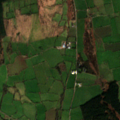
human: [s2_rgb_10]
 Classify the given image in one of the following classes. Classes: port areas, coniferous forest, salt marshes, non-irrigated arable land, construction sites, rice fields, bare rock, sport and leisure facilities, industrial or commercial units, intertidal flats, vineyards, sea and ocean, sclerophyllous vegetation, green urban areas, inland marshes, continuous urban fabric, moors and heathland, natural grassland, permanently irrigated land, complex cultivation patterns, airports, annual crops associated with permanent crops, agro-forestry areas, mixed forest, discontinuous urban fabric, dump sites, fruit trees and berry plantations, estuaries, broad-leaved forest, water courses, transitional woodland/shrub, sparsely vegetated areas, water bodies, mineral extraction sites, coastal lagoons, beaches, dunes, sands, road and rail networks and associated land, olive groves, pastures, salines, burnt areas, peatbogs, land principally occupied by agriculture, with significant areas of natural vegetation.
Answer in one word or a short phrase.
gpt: pastures, coniferous forest, transitional woodland/shrub